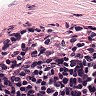
Metastatic tissue present: no